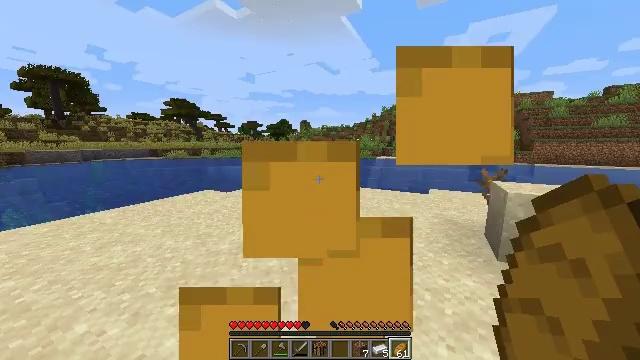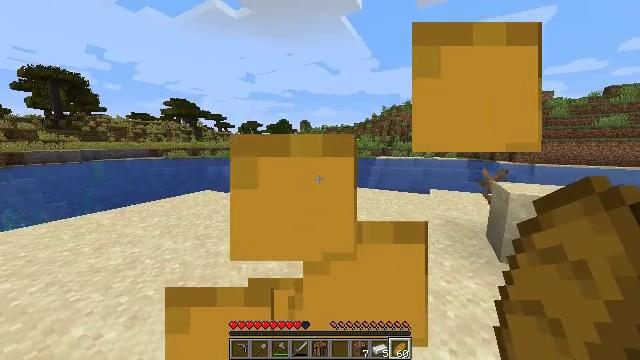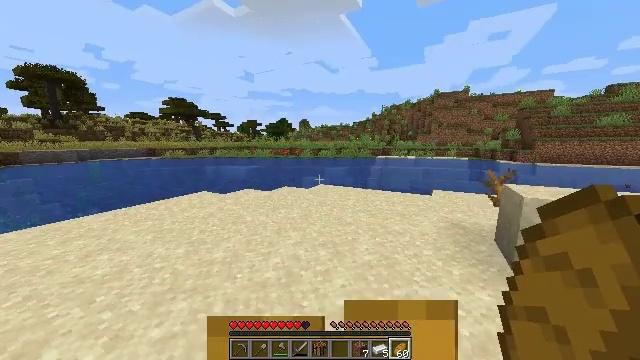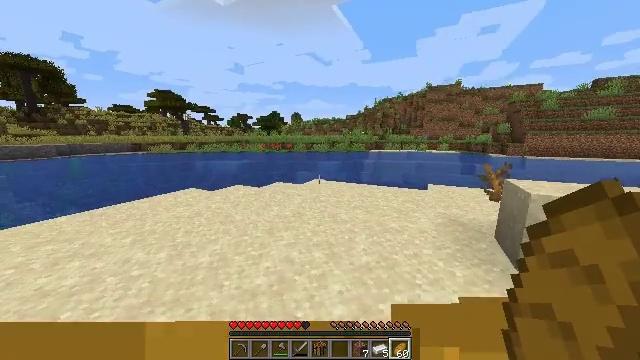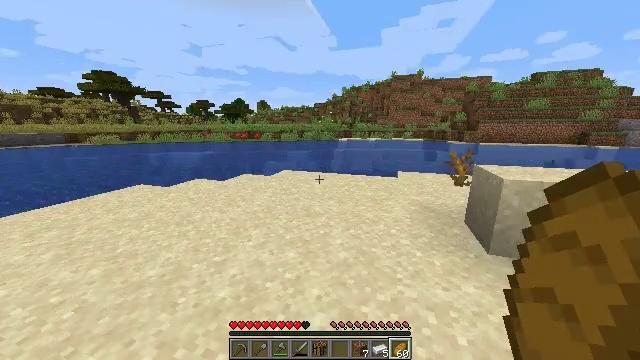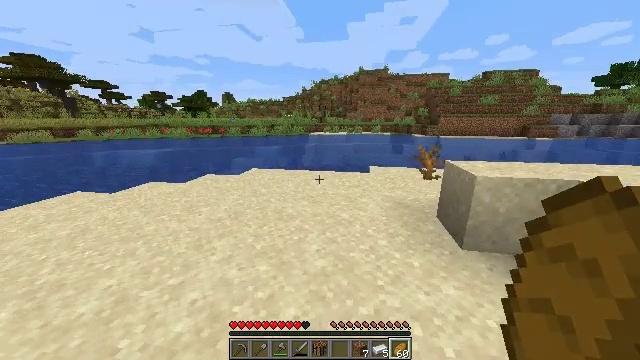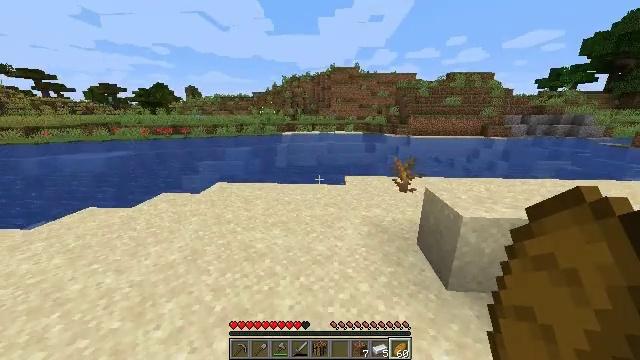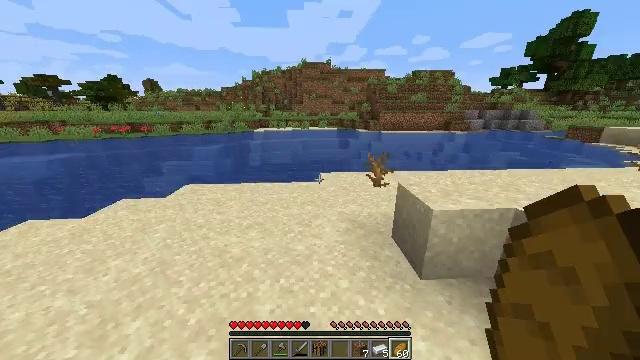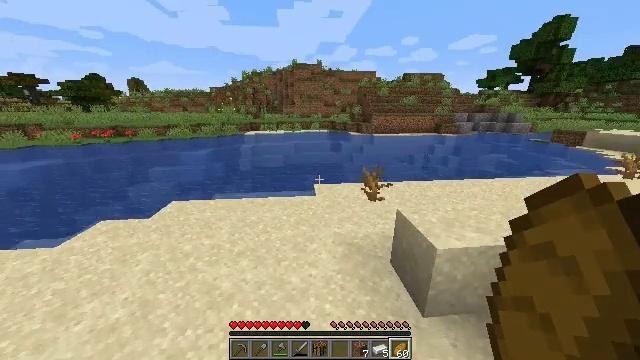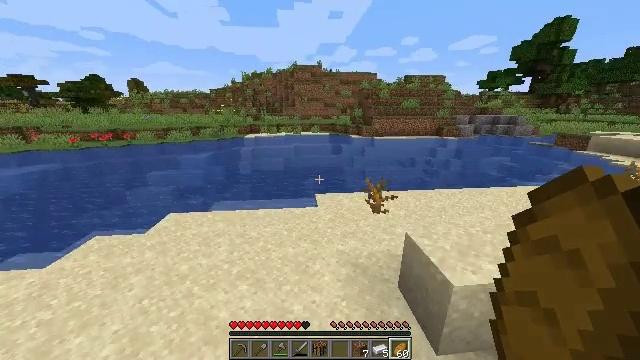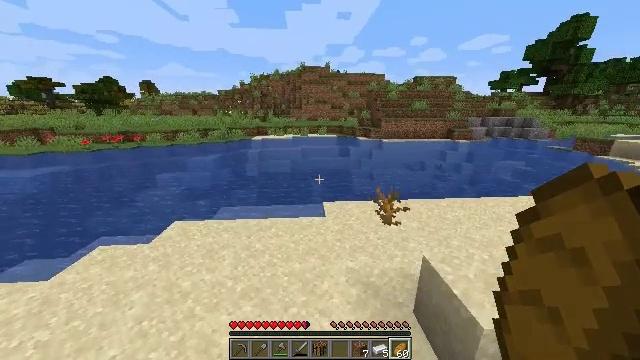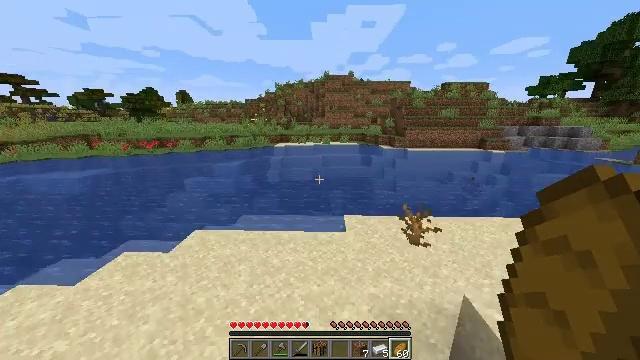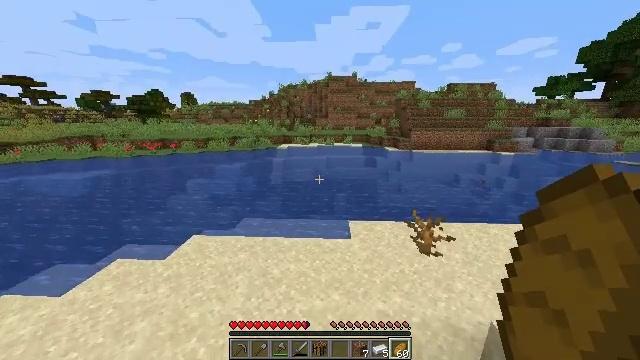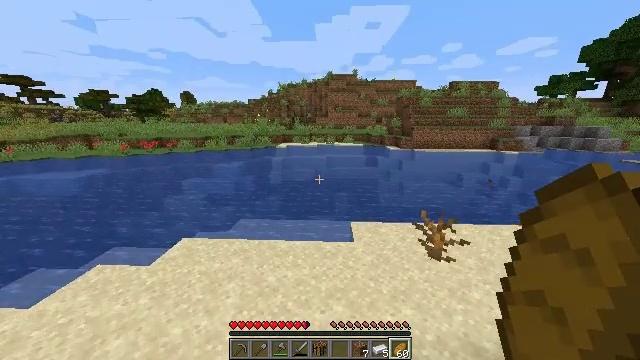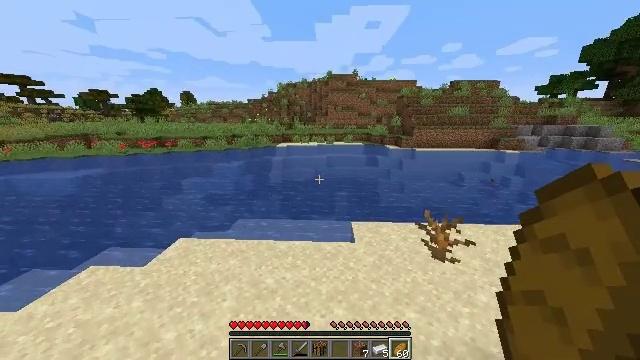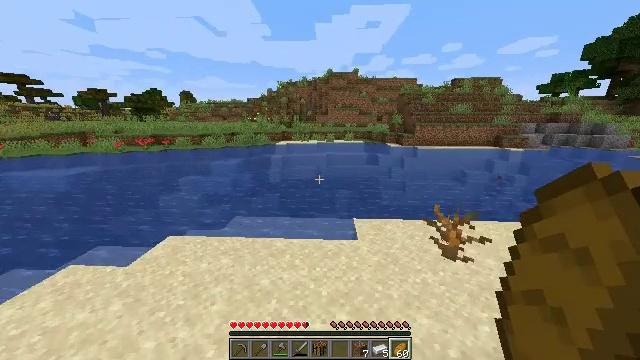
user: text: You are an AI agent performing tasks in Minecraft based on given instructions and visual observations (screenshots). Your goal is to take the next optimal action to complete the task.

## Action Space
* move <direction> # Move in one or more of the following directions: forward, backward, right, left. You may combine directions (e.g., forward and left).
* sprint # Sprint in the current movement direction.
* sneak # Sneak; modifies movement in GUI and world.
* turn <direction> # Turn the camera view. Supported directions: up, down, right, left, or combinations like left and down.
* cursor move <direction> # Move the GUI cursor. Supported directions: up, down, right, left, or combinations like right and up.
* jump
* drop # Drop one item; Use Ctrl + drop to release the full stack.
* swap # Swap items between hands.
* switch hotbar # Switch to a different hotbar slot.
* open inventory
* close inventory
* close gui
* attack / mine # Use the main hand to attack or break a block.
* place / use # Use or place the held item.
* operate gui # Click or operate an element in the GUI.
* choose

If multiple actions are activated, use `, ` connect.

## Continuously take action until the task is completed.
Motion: motion action
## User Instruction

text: Break the lime bed to pick it up.
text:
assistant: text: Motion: move forward, sprint, use / place
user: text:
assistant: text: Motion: move forward, sprint, use / place
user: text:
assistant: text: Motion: move forward, sprint, turn right and down
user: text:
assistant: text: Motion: move forward, sprint, turn right and down
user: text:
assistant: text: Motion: move forward, sprint, turn right and down
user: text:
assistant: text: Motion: move forward, sprint, turn right and down, jump
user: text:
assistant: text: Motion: move forward, sprint, turn right and down, jump
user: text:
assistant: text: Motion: move forward, sprint, turn right, jump
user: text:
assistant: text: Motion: move forward, sprint, jump
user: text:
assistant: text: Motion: move forward, sprint, turn left, jump
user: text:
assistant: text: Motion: move forward, sprint, turn left and up, jump
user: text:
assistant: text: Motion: move forward, sprint, jump
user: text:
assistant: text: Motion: move forward, sprint, jump
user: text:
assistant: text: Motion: move forward, sprint, jump
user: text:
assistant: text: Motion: move forward, sprint, jump
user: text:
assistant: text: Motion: move forward, sprint, turn left, jump
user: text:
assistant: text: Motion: move forward, sprint, jump
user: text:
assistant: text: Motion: move forward, sprint, jump
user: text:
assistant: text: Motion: move forward, sprint, turn right, jump
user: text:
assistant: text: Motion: move forward and move right, sprint, turn right
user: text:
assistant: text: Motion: move forward and move right, sprint, turn right
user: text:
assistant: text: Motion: move forward and move right, sprint, turn right
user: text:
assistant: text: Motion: move forward and move right, sprint, turn right and up
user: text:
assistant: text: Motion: move forward and move right, sprint, turn right and up
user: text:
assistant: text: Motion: move forward and move right, sprint, turn right and up
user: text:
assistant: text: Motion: move forward and move right, sprint, turn left
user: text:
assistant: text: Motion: move forward and move right, sprint
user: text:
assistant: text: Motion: move forward and move right, sprint
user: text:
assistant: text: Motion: move forward and move right, sprint
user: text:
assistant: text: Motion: move forward and move right, sprint